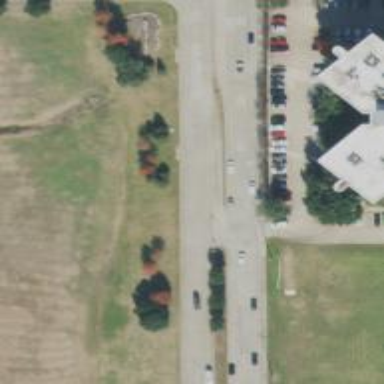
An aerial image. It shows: Secondary road.